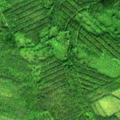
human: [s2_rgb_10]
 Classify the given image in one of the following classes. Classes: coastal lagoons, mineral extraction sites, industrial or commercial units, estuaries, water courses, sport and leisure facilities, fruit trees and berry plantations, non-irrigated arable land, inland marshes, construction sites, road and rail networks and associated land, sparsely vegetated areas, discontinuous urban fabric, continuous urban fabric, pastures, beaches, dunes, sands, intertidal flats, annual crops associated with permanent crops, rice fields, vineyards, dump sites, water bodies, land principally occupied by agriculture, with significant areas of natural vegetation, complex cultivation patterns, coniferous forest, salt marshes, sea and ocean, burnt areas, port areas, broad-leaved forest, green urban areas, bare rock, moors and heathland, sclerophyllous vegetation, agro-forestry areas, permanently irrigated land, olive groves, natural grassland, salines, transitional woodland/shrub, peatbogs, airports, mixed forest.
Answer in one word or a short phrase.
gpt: coniferous forest, mixed forest